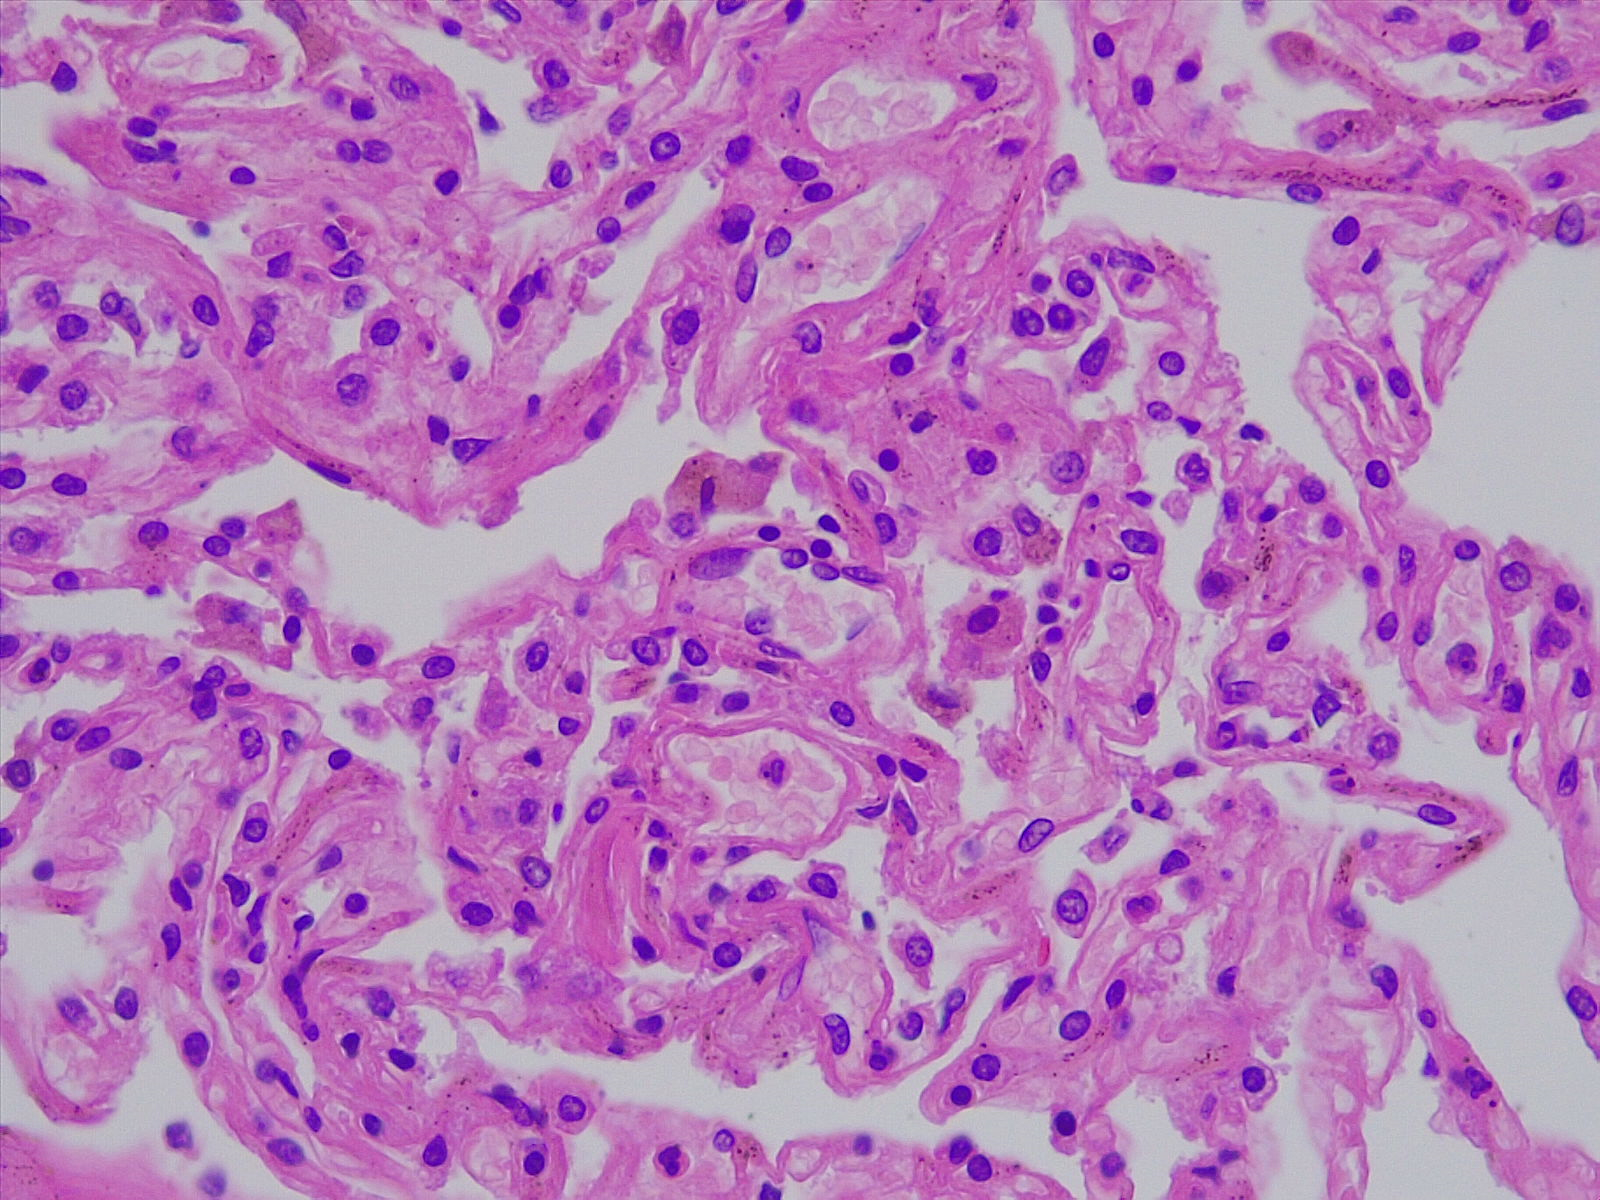
Label: normal lung tissue